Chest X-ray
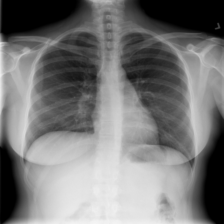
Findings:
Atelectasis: negative
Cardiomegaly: negative
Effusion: negative
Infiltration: negative
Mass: negative
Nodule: negative
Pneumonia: negative
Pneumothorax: negative
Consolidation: negative
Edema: negative
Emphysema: negative
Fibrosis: negative
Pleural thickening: negative
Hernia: negative